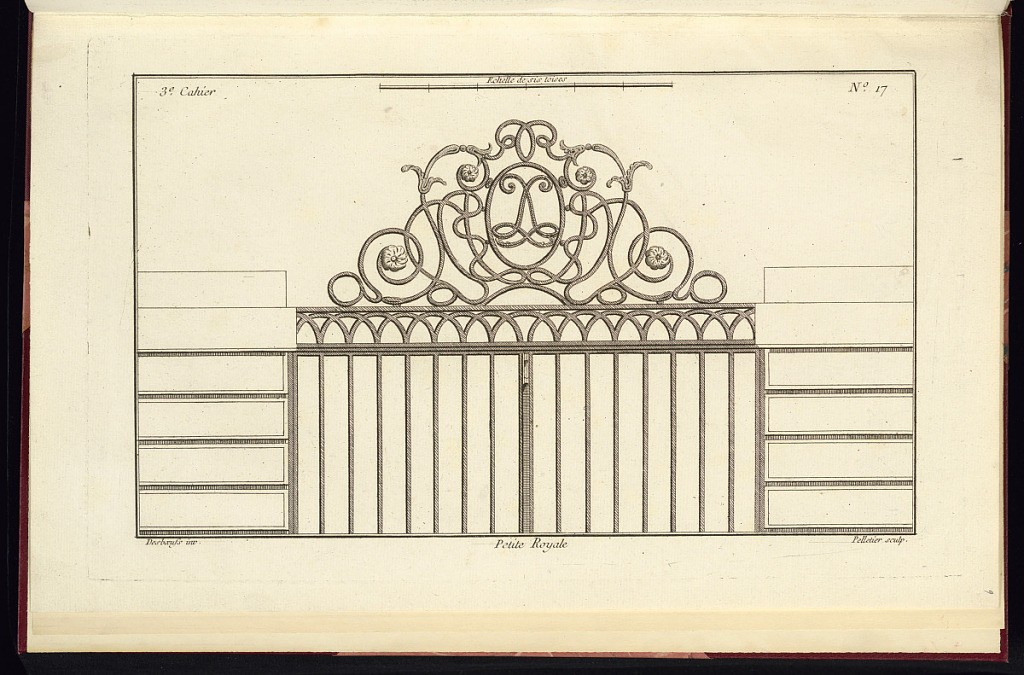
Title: Petite Royale
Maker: Laurent Desboeufs de Saint-Laurent, French, active 1763 – 1776
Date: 1772–77
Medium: Etching and engraving on paper
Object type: Print
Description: A design for the upper section of wrought iron gates topped with a gate crown featuring the French royal cipher of interlaced L's within an oval roundel, flanked by rosettes, and fleurons. The gates are flanked by stone walls. The plate is titled, numbered, signed, and features a scale.